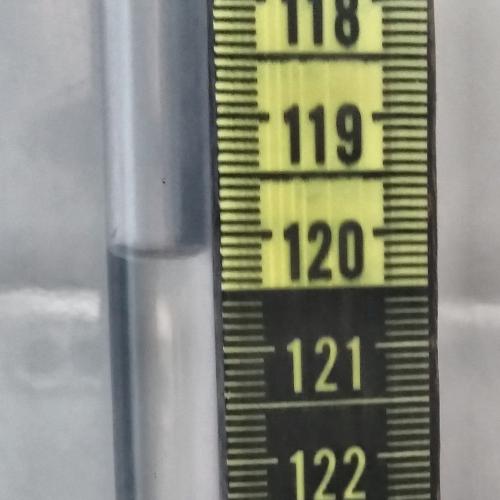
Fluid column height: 120.2 cm